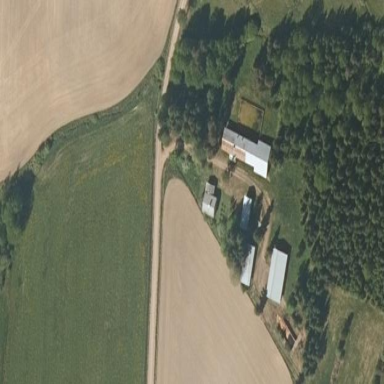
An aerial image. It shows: Farmyard area.